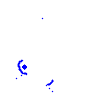
Particle: kaon